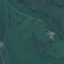
Land use / land cover class: Pasture